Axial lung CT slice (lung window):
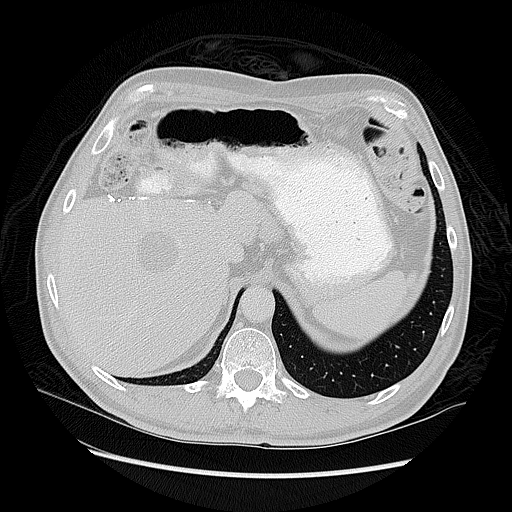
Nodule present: no